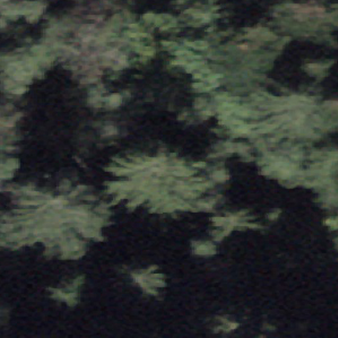
Label: other